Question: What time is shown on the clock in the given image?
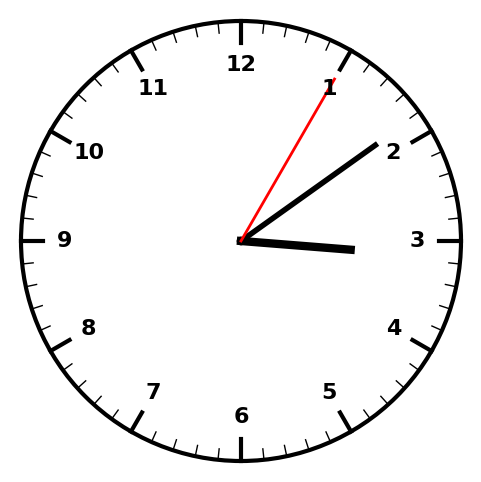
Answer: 03:09:05